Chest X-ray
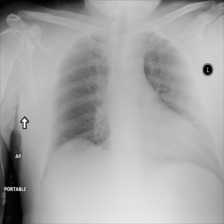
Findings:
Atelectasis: negative
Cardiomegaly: negative
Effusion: negative
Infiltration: negative
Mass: negative
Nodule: negative
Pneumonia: negative
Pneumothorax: negative
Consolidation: negative
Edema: negative
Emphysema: negative
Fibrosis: negative
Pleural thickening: negative
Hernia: negative